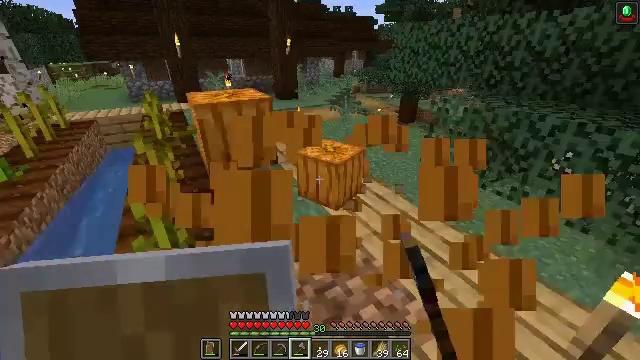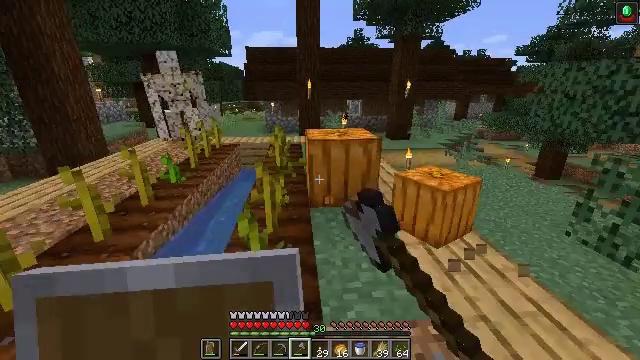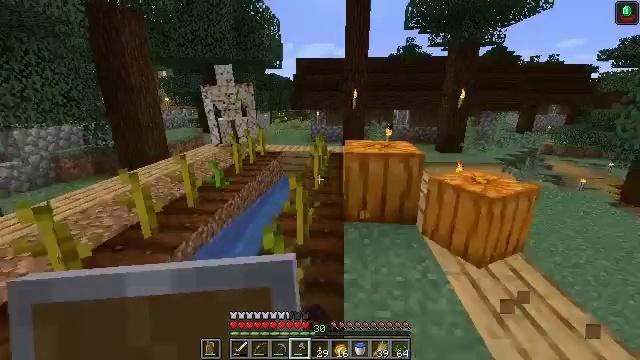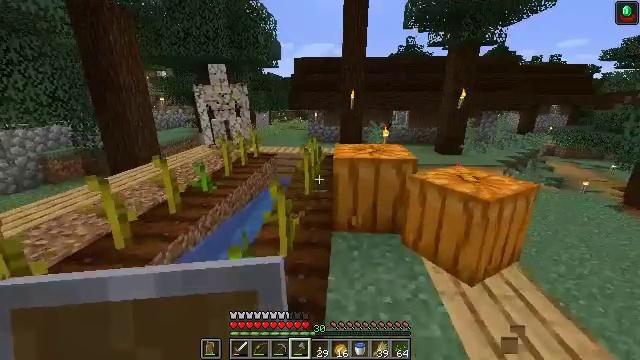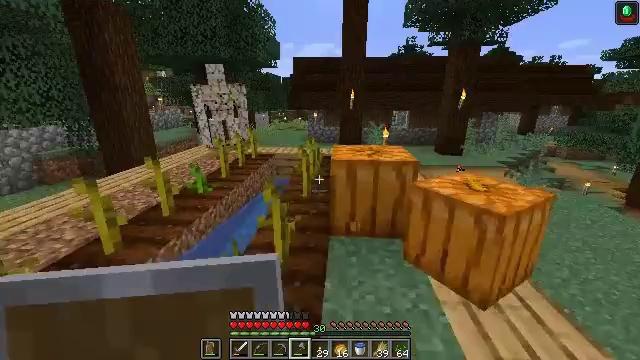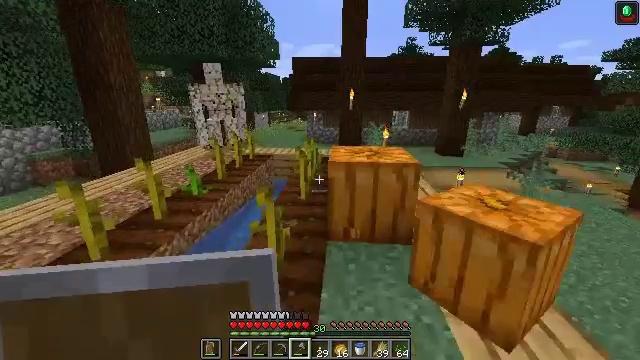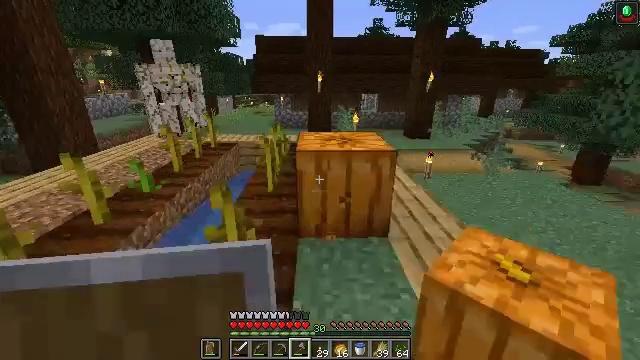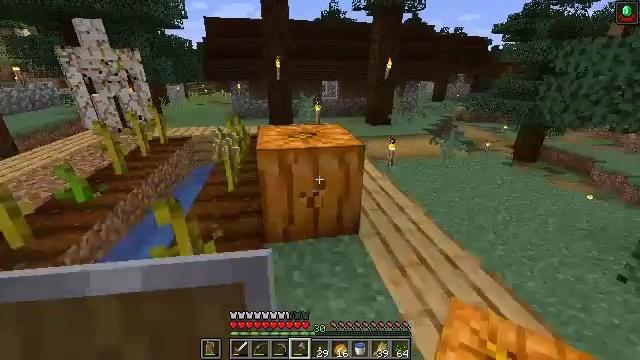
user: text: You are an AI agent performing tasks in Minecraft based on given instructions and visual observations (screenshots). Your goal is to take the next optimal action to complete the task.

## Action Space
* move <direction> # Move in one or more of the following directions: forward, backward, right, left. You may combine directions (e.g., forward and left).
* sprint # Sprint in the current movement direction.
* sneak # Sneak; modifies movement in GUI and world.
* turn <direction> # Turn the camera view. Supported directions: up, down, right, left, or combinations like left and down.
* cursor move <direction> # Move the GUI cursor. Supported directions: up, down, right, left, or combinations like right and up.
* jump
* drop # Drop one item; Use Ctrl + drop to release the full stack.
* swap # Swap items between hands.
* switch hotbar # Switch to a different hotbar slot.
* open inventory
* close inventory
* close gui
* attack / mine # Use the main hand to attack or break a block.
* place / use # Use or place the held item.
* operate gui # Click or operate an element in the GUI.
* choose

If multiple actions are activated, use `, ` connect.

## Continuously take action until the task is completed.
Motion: motion action
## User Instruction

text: Collect the attached pumpkin stem.
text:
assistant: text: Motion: move forward and move right, turn left and up, attack / mine
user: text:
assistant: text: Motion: move forward and move right, turn left and up, attack / mine
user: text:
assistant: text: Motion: move forward, attack / mine
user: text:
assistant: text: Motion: move forward, attack / mine
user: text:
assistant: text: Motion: move forward, attack / mine
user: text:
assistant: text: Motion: move forward, turn right and down, attack / mine
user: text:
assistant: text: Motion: move forward, turn right and down, attack / mine
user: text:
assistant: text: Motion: attack / mine